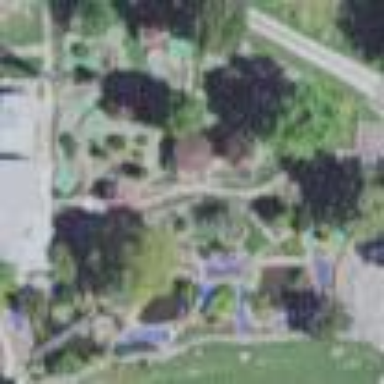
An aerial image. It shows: Miniature golf course.